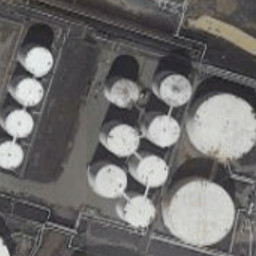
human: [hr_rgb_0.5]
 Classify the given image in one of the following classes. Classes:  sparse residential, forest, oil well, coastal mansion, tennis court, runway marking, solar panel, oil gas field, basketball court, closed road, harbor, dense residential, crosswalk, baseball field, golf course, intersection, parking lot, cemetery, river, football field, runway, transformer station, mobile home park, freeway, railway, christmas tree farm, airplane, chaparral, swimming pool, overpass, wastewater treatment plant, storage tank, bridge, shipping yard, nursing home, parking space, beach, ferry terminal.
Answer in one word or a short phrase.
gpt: storage tank